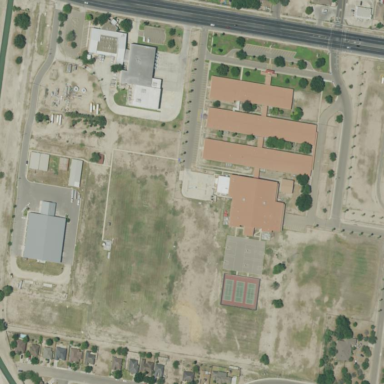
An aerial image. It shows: School.